Field crop: tomato
Growth stage: 1
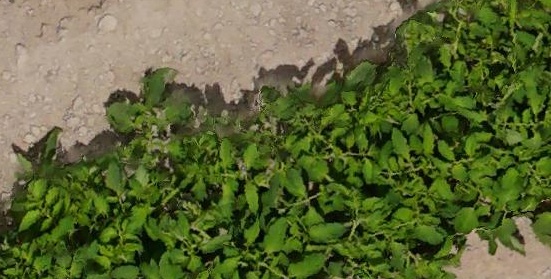
Species: tomato